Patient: sex M, age 53
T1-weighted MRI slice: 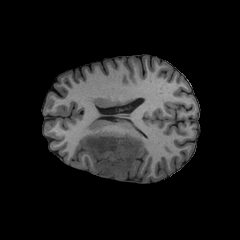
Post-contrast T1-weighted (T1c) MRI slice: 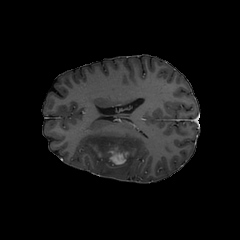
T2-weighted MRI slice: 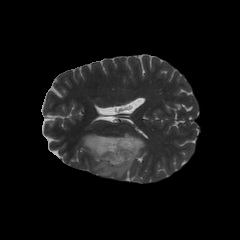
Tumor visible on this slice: yes
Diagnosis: Astrocytoma, IDH-mutant
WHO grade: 4